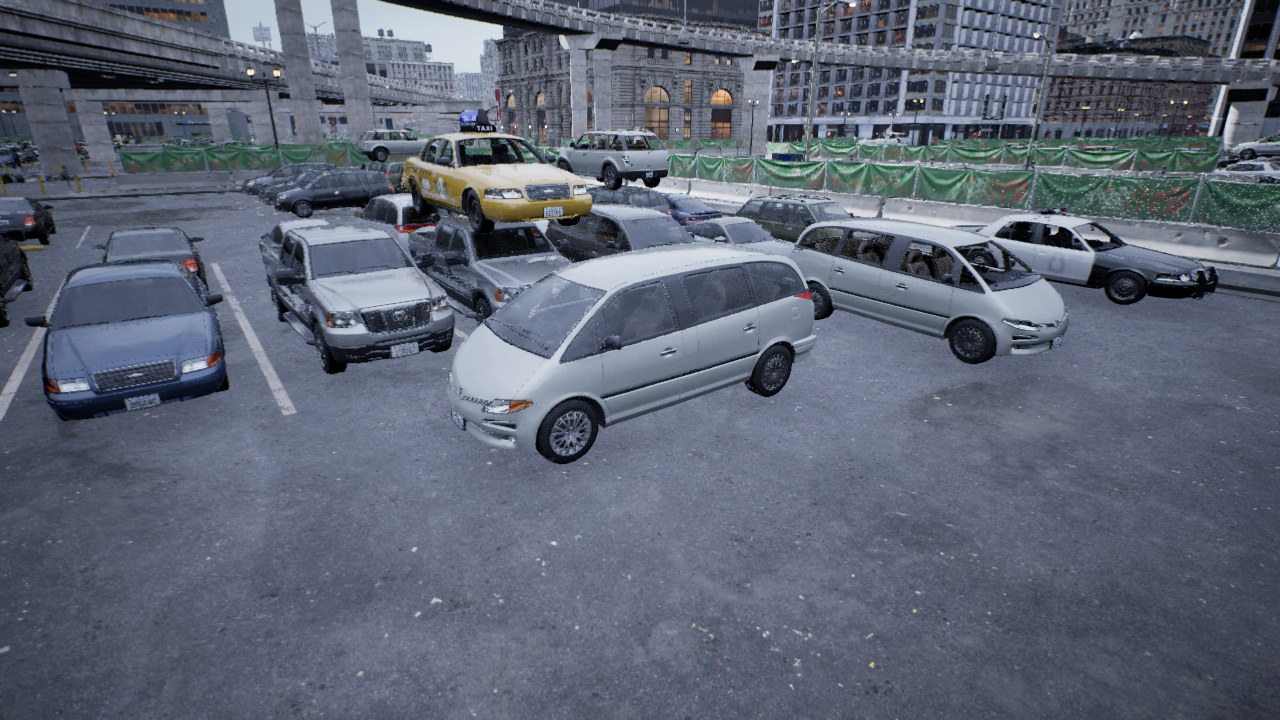
Venue: arterial
Lighting: overcast
Vehicle rig: minivan